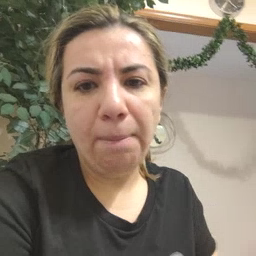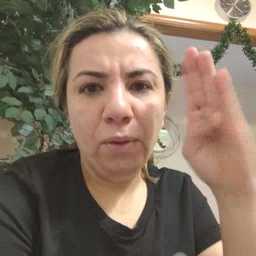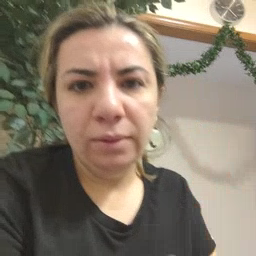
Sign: blue